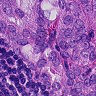
Metastatic tissue present: yes